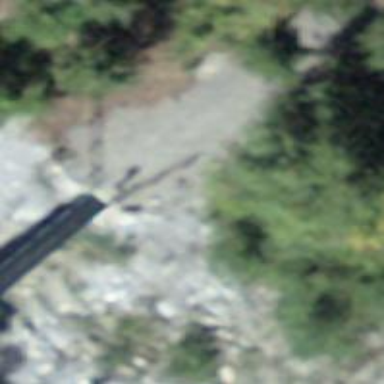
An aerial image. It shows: Path on bridge.